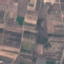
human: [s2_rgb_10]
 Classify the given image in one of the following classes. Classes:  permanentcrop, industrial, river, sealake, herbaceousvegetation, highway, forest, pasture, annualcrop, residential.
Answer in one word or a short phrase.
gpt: PermanentCrop